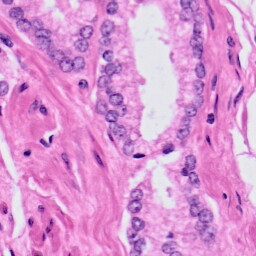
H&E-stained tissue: Prostate